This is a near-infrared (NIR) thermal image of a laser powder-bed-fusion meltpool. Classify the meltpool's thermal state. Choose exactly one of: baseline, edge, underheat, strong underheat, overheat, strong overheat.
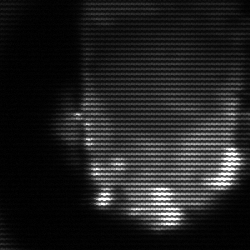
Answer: baseline